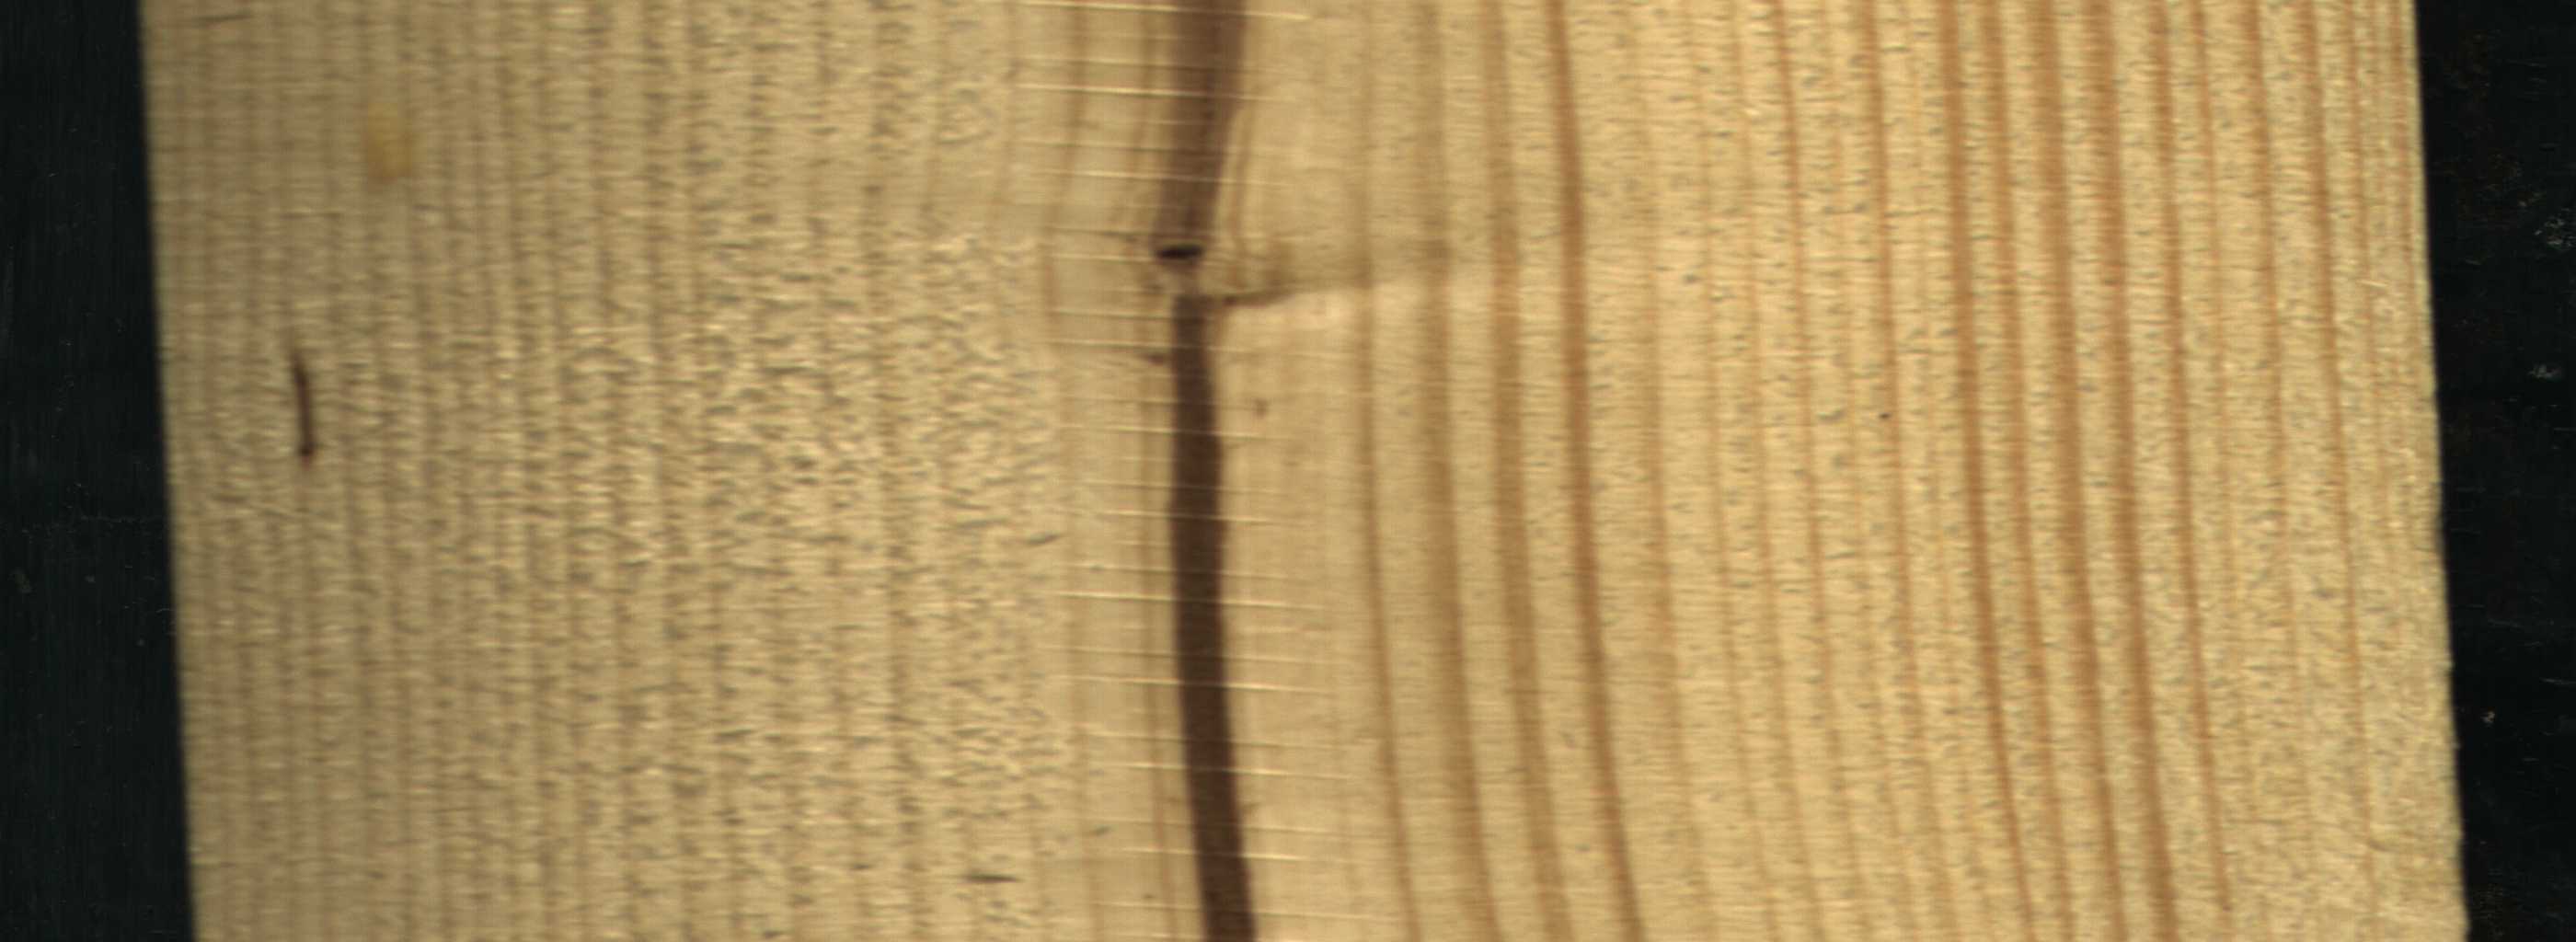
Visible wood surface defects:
Marrow
resin